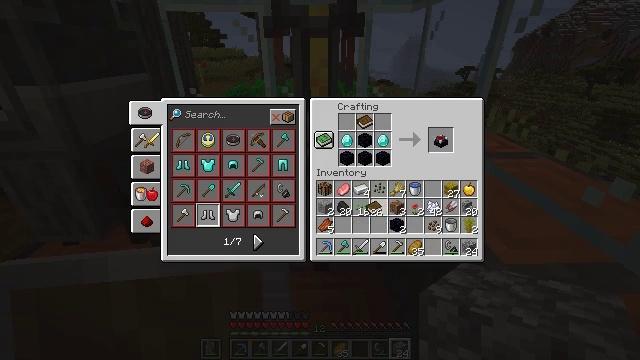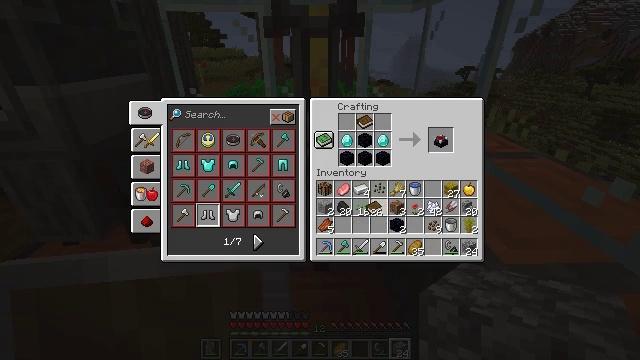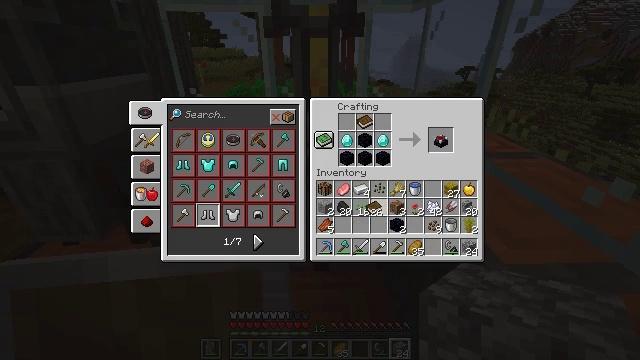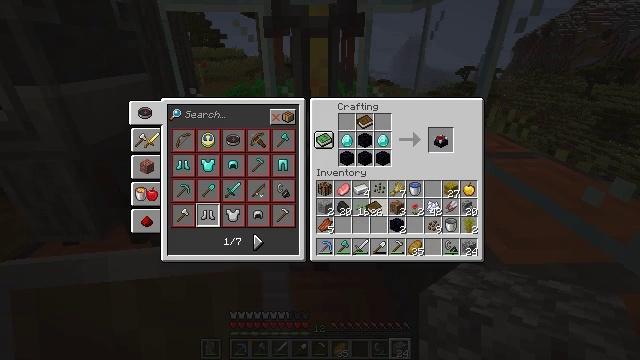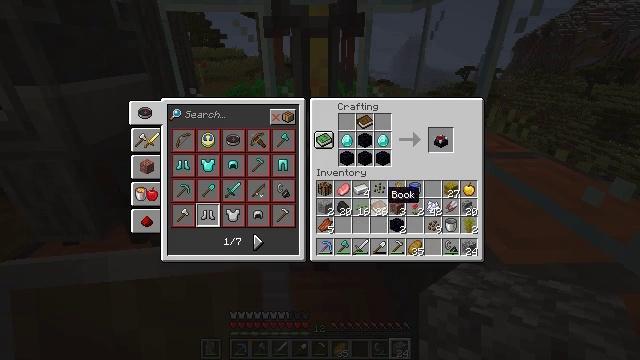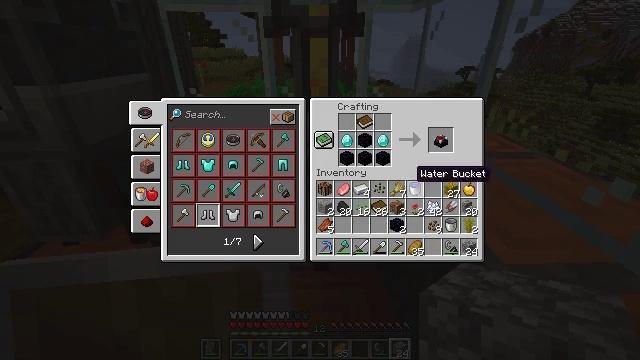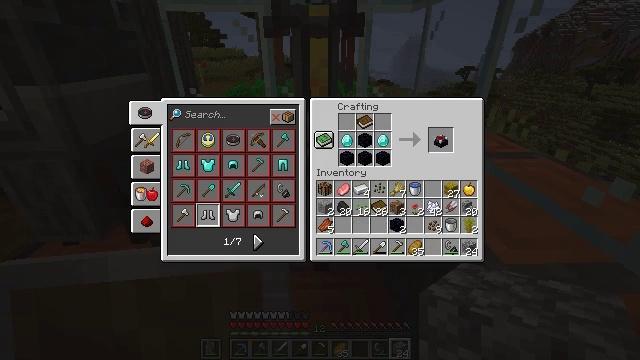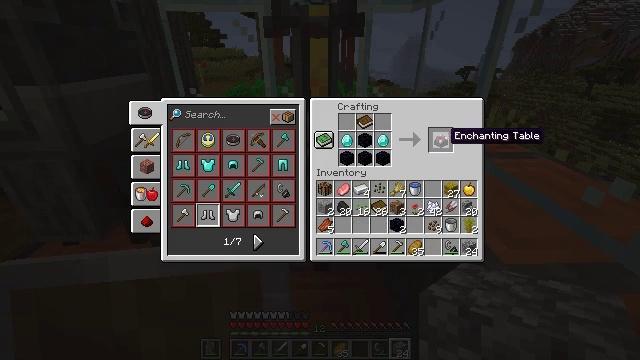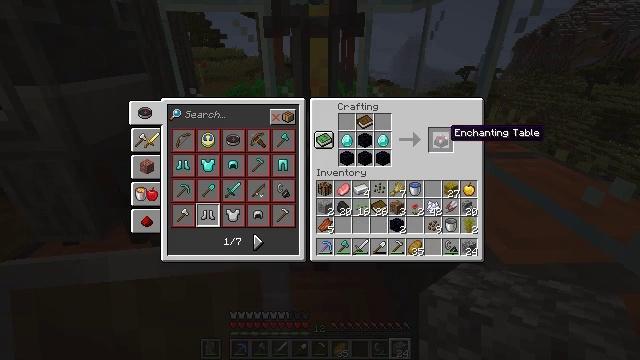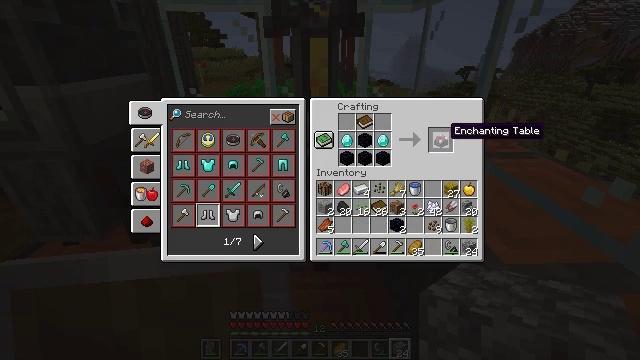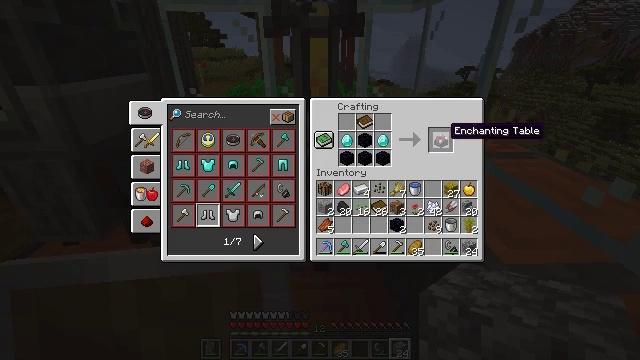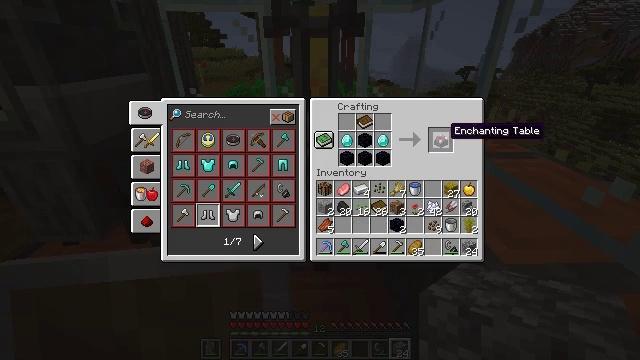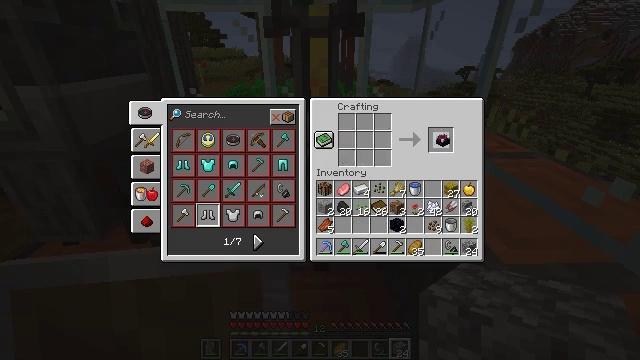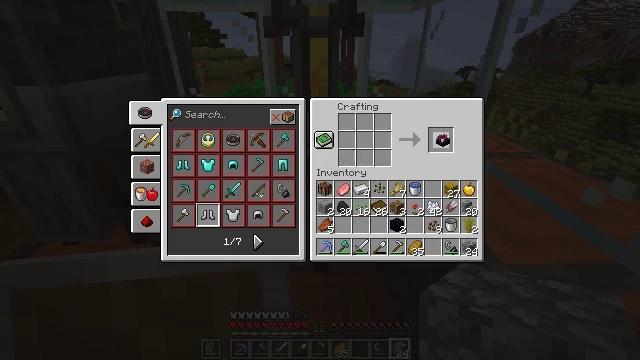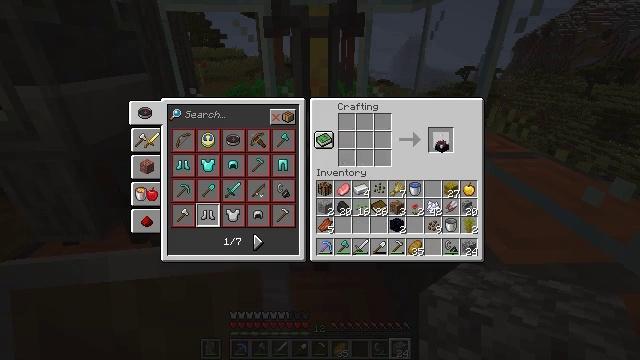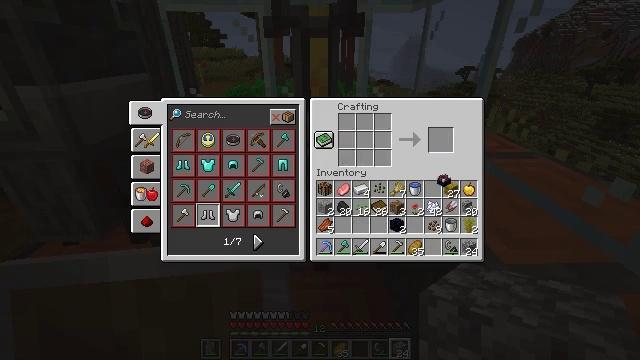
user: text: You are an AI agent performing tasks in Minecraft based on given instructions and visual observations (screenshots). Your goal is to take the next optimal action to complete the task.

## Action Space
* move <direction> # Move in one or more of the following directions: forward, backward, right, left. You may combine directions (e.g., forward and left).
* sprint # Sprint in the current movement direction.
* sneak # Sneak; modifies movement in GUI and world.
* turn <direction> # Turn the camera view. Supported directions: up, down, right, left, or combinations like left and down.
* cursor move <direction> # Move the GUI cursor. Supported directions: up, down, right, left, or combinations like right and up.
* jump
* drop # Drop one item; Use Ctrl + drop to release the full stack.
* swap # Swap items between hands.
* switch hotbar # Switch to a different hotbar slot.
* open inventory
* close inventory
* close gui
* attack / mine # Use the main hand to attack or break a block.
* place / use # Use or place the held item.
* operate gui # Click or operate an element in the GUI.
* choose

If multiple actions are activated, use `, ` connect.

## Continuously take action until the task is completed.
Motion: motion action
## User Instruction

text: Convert obsidian, diamonds, and a book into an enchanting table.
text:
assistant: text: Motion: no_op
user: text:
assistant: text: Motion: operate gui
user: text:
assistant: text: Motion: operate gui
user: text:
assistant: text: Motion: no_op
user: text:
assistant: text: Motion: cursor move right and up
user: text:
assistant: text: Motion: cursor move right and up
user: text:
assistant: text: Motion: cursor move up
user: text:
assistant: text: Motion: no_op
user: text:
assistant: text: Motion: no_op
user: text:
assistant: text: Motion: no_op
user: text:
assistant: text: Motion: no_op
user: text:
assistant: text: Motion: operate gui
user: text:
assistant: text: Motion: operate gui
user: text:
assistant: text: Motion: operate gui
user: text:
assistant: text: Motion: cursor move down
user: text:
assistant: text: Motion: cursor move down
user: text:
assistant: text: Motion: no_op